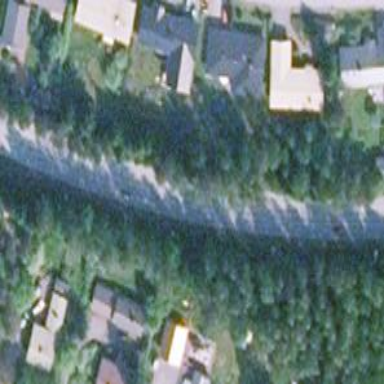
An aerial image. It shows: Cycleway.